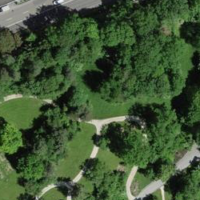
EUNIS habitat code: 53
Species observed at this site:
Nicandra physalodes